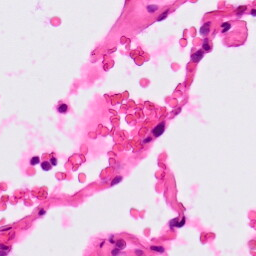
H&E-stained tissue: Lung